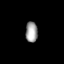
Tissue: prostate
Cell type: Myeloid cells
Senescence score: 0.6968
Nuclear area (px): 243
Mean DAPI intensity: 158.51